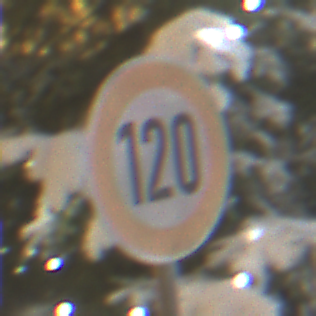
Verkehrszeichen: Geschwindigkeit120
Umgebung: Outdoor, Urban
Tageszeit: Night
Wetter: Overcast
Licht: Artificial
Jahreszeit: Winter
Kontrast: MediumContrast